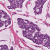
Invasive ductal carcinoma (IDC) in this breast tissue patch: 1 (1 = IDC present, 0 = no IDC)